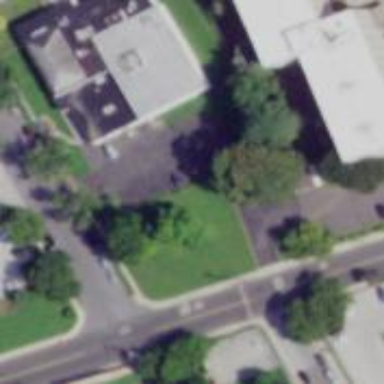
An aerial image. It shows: Building.